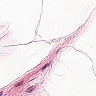
Metastatic tissue present: no